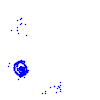
Particle: pion